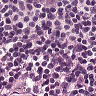
Metastatic tissue present: no